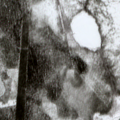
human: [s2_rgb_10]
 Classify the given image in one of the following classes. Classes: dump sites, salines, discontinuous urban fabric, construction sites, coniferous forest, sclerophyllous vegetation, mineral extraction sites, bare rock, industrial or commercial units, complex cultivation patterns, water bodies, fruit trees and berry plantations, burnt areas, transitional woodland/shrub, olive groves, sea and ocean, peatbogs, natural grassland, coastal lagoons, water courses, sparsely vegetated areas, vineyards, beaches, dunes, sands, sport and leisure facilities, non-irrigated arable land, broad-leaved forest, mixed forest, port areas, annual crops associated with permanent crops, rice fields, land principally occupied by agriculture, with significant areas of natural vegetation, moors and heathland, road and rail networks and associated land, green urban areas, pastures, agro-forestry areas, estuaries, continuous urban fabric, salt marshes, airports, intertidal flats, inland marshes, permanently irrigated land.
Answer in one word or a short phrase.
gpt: coniferous forest, mixed forest, transitional woodland/shrub, peatbogs